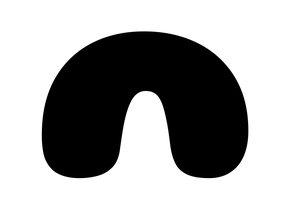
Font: Gluten_ExtraBold